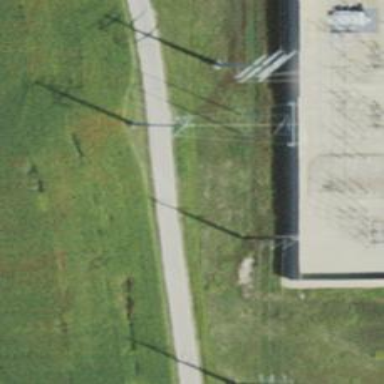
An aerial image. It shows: Power tower.